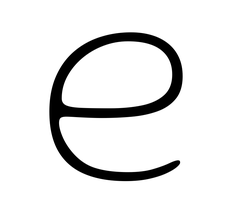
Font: Gluten_Thin